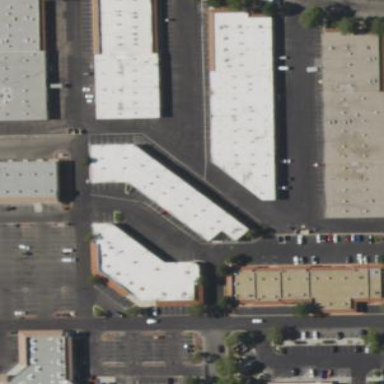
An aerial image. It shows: Warehouse building.